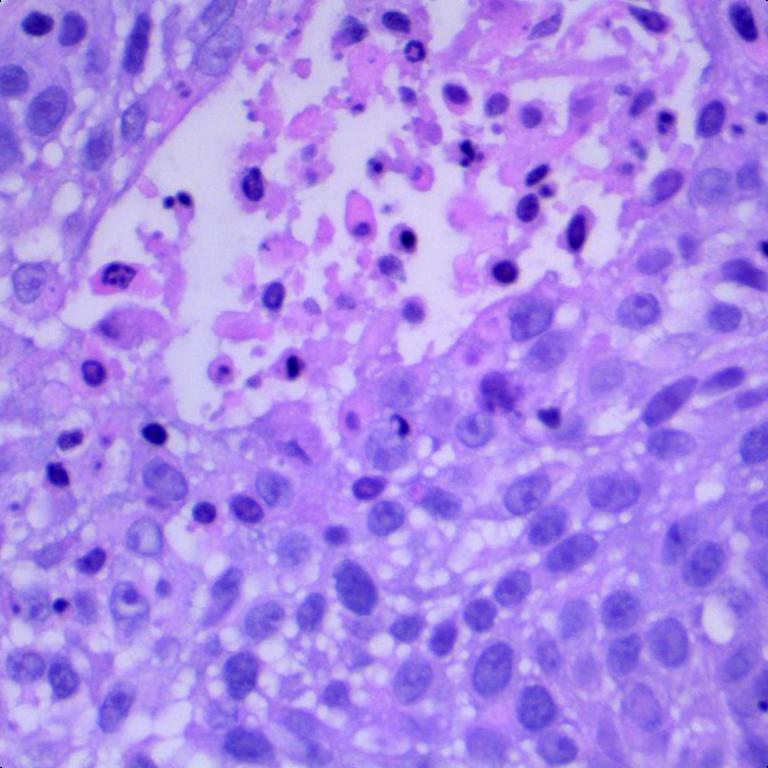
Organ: lung
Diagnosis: squamous carcinomas